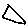
Label: triangle